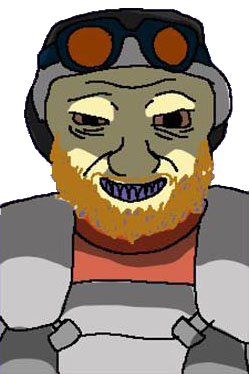
Label: 5_Coomer